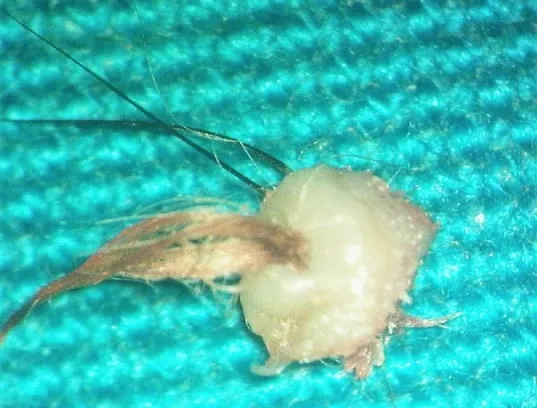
Clinical photograph of the specimen after surgical excision.
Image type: medical_photograph (other_medical_photograph)